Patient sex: F
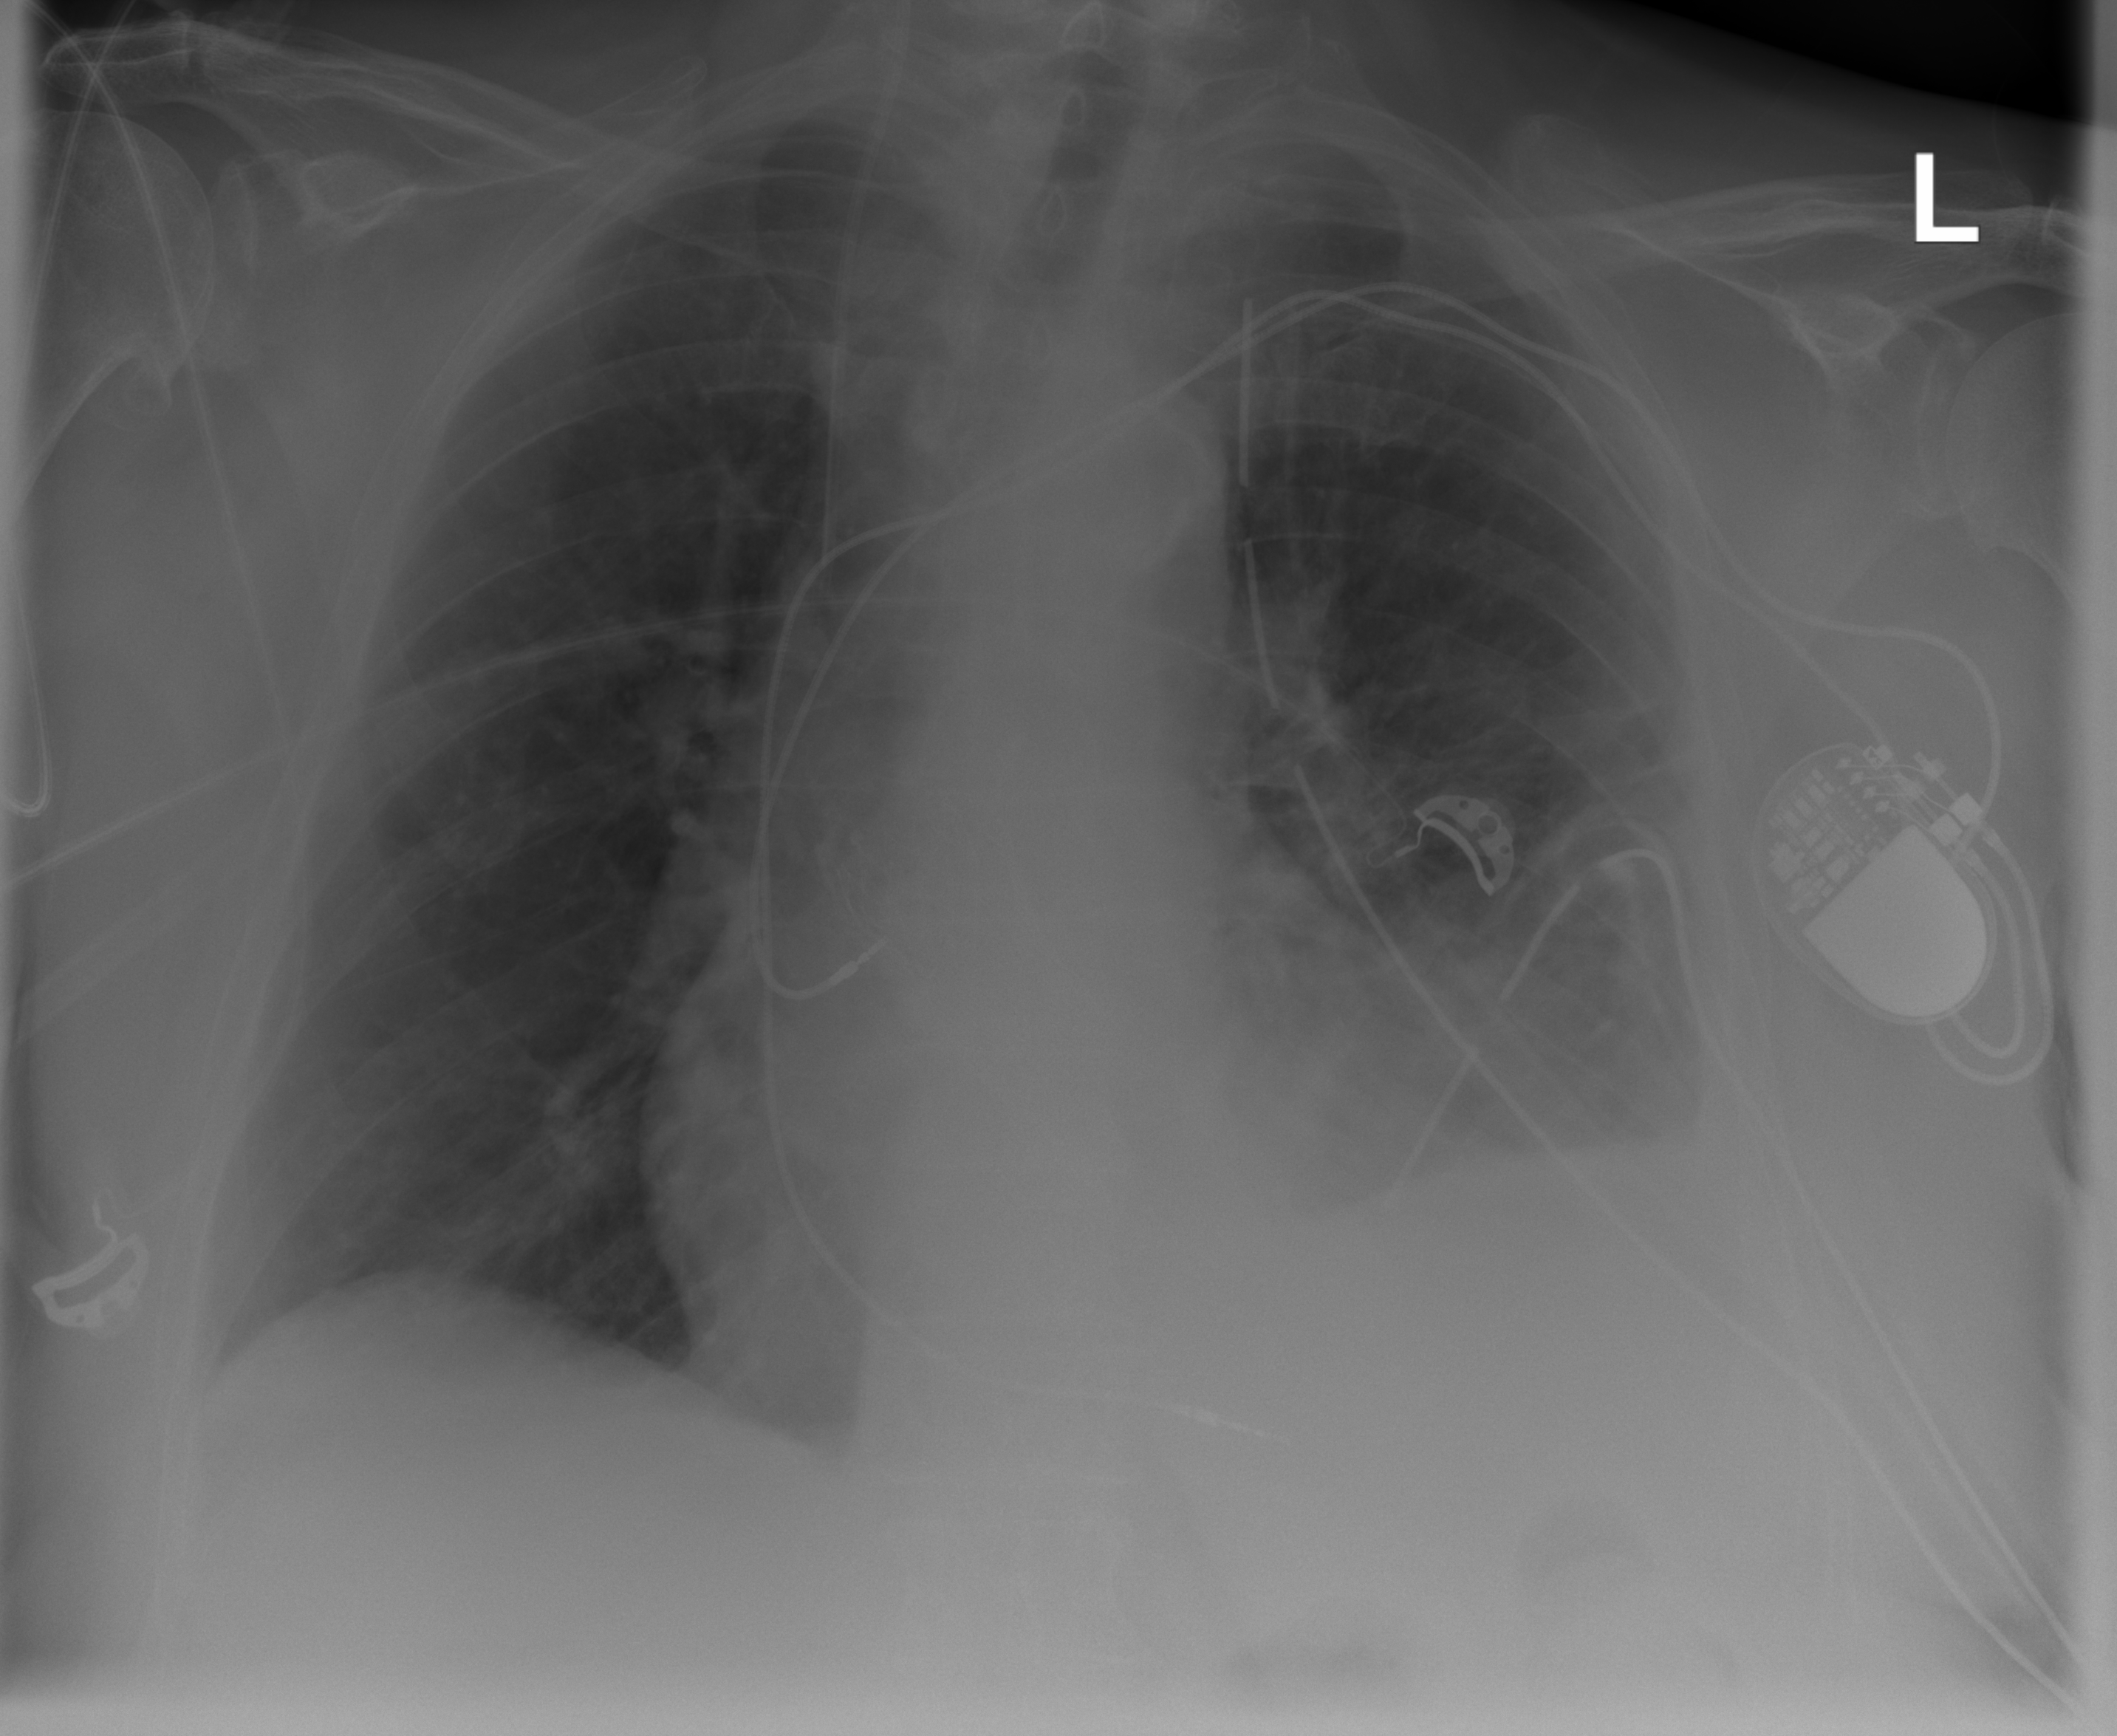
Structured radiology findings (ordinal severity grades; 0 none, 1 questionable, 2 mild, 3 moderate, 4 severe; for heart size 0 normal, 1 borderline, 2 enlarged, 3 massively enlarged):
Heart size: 2
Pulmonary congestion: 0
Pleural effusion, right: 0
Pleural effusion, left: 3
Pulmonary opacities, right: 0
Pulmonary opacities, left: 0
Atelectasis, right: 0
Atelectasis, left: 3